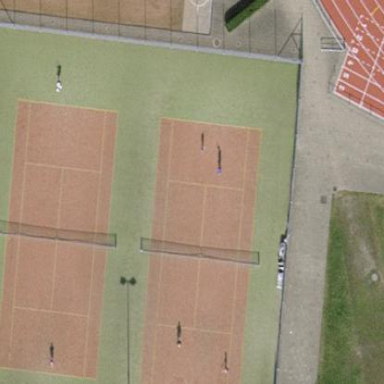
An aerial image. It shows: Tennis court on the leisure land pitch.